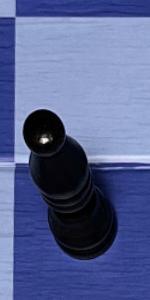
Label: Bishop_Black